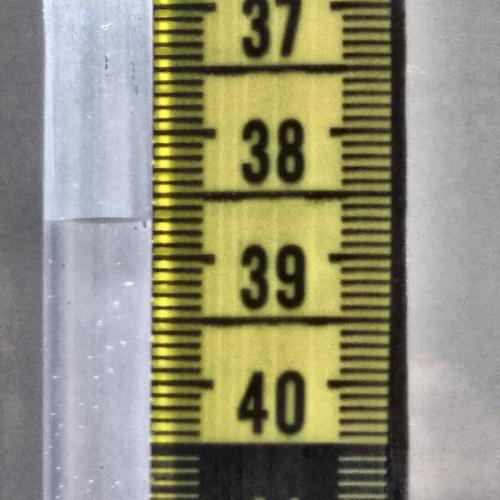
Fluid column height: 38.7 cm